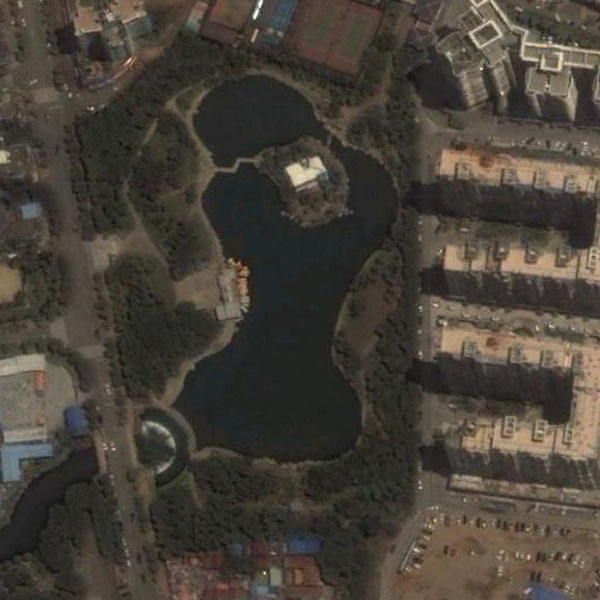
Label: Park